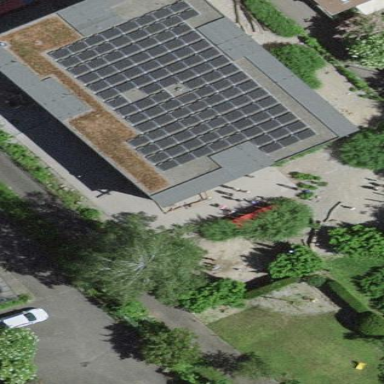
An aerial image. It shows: Kindergarten building.